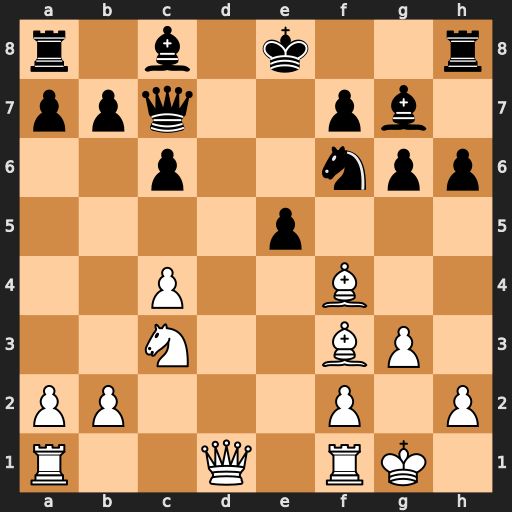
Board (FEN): r1b1k2r/ppq2pb1/2p2npp/4p3/2P2B2/2N2BP1/PP3P1P/R2Q1RK1
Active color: w
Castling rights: kq
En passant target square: -
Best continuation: Bxe5 Qxe5 Re1 Qxe1+ Qxe1+